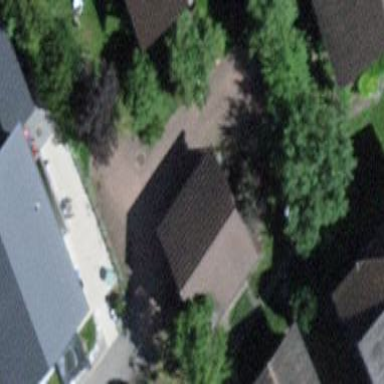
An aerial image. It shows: Garage building.